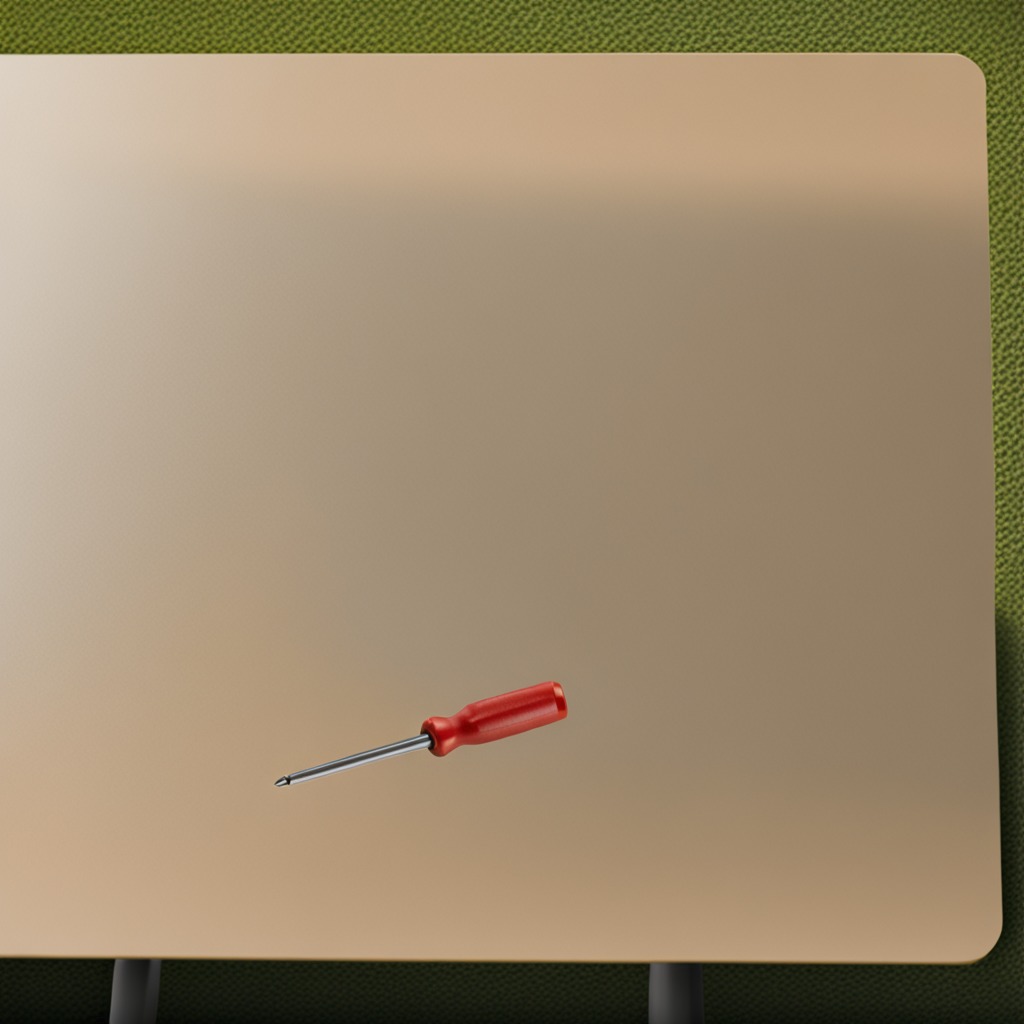
A screwdriver lies on the table.